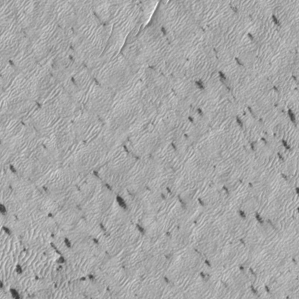
Label: frost